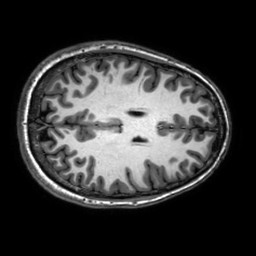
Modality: T1w
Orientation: axial
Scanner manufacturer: philips
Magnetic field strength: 3 T
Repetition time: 0.0096 s
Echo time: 0.0046 s